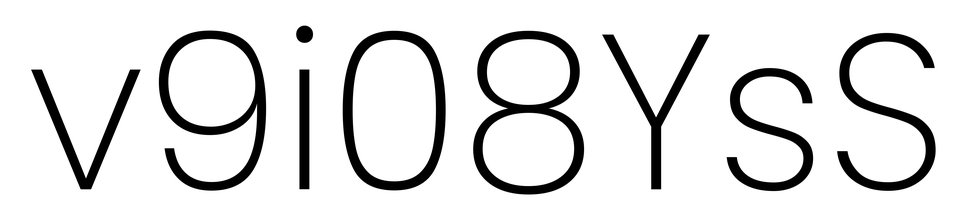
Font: Poppins-ExtraLight